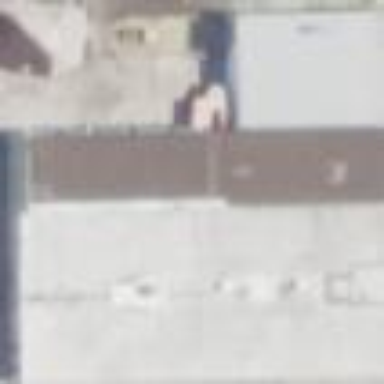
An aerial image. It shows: Building that houses car shop.